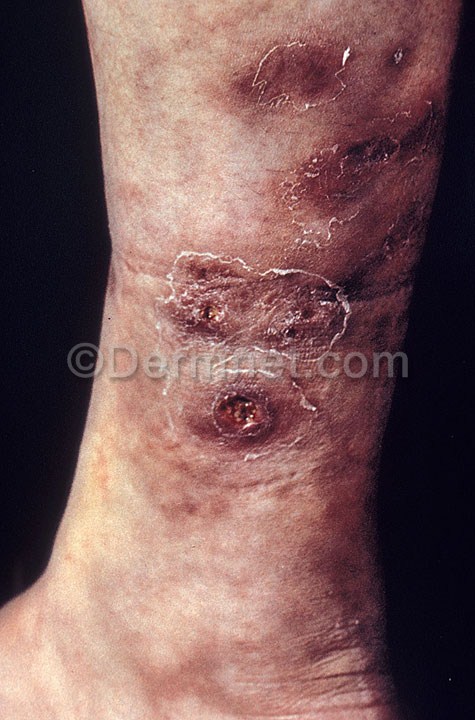
Disease: Vasculitis Photos